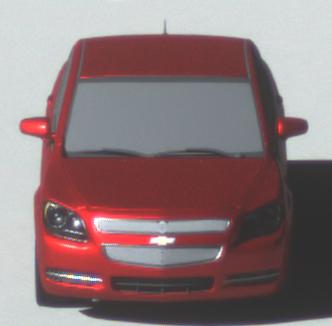
Make: Chevrolet
Model: Malibu 2.4
Detailed model: Malibu
Model produced from: 2012/07
Model produced until: 2014/08
Doors: 4
Color: red
Road condition: dry road
Daytime: morning or afternoon
Contrast: high contrast